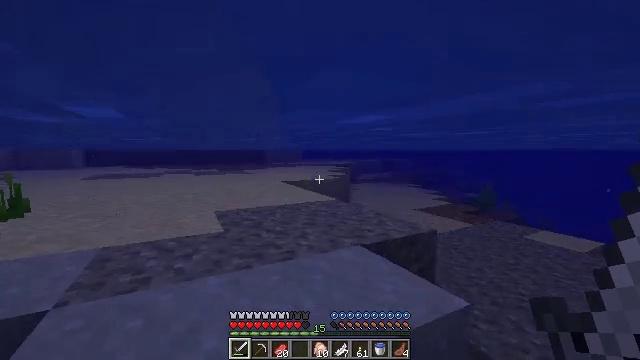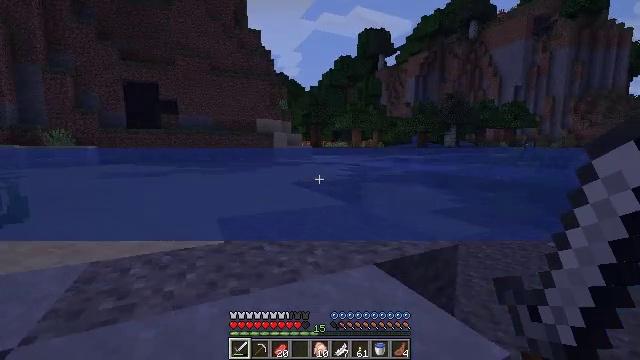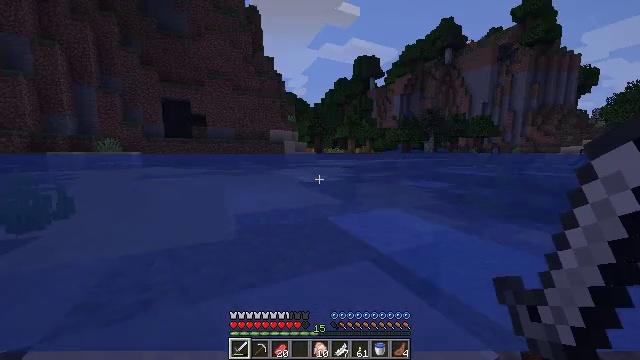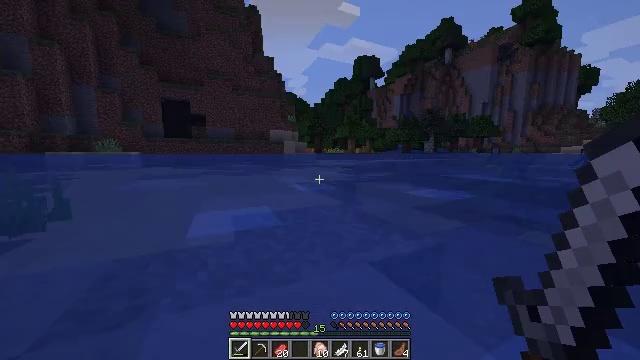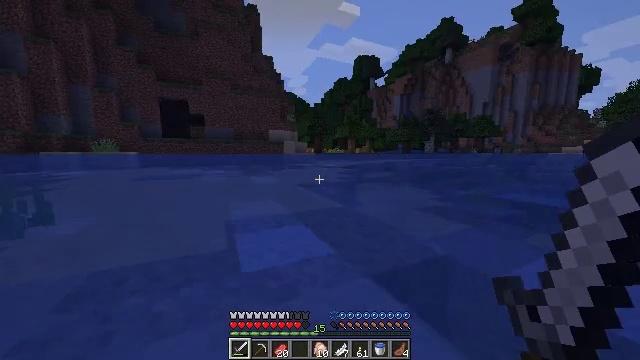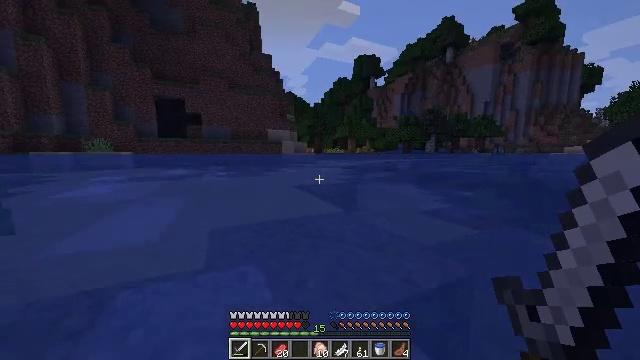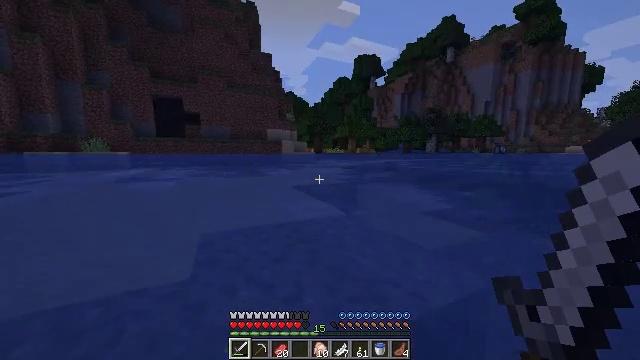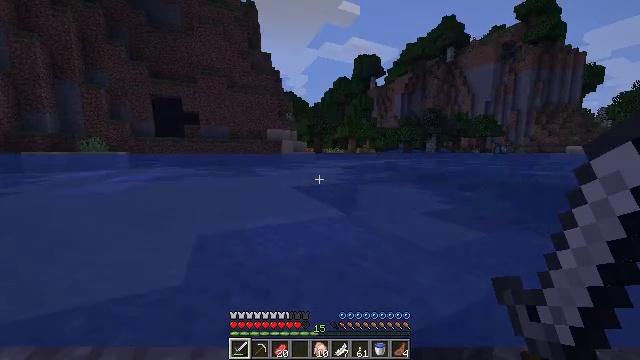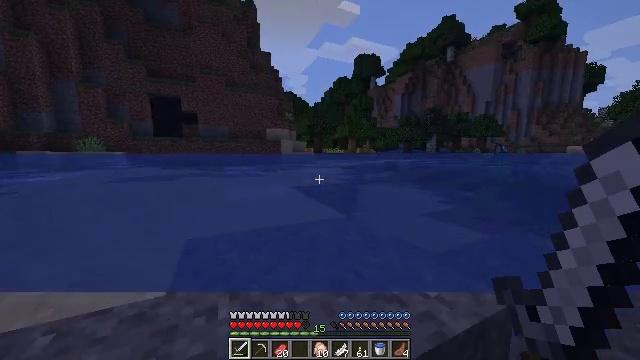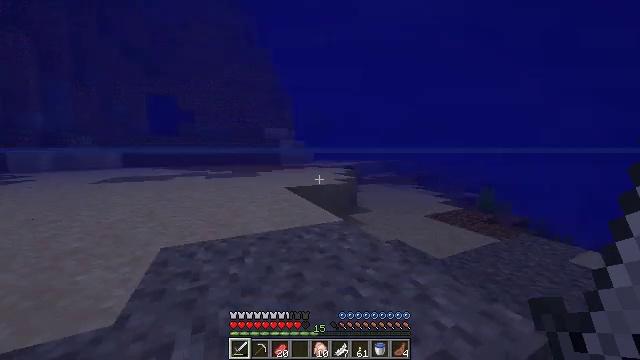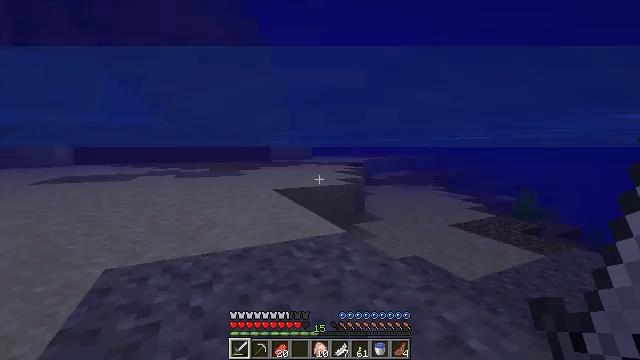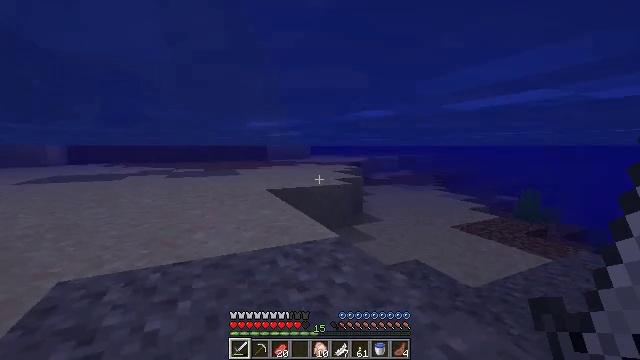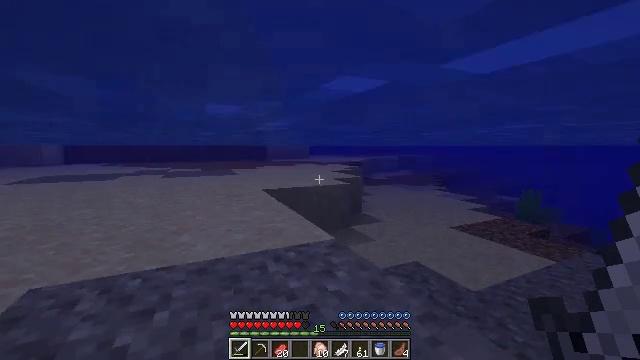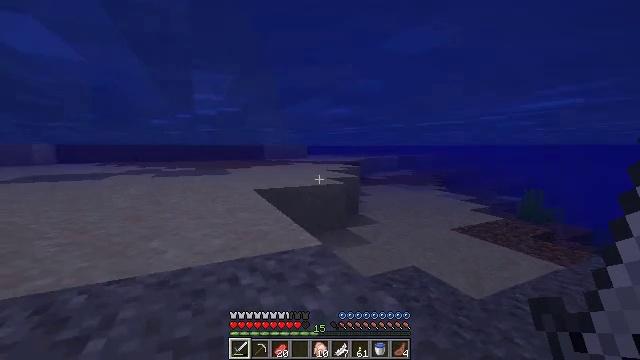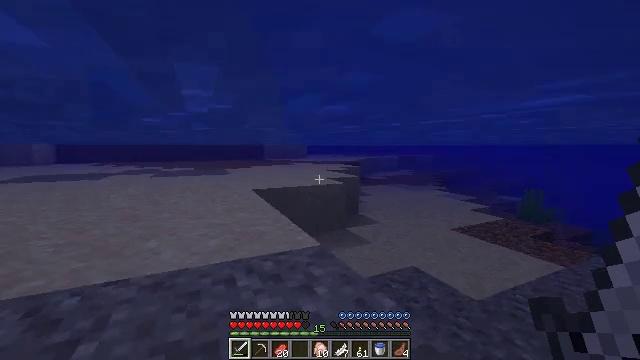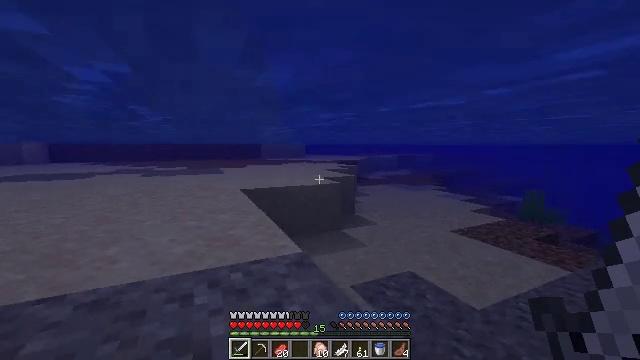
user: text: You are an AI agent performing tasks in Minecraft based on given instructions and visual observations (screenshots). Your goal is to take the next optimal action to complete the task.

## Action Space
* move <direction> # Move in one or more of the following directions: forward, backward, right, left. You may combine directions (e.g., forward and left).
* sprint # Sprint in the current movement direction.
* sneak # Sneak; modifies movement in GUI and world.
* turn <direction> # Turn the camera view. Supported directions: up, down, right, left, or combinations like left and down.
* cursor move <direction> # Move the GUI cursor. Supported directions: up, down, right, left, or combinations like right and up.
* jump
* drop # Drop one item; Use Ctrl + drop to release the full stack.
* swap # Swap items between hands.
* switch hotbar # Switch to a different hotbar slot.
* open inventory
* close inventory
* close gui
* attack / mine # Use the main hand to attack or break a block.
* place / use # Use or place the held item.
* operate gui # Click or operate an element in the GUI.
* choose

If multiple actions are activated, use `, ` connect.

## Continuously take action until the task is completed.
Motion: motion action
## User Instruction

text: Dig up the grass block for dirt.
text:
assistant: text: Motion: move forward, sprint, turn left
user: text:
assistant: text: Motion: move forward, sprint
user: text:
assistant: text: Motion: move forward, sprint
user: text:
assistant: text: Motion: move forward, sprint
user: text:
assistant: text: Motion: move forward, sprint
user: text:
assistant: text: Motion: move forward, sprint
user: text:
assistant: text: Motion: move forward and move right, sprint
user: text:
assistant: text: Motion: move forward and move right, sprint
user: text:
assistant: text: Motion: move forward and move right, sprint
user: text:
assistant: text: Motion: move forward and move right, sprint
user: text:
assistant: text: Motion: move forward and move right, sprint
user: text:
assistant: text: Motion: move forward and move right, sprint
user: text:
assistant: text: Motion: move forward and move right, sprint
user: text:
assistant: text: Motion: move forward and move right, sprint
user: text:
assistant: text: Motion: move forward and move right, sprint
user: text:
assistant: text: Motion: move forward and move right, sprint
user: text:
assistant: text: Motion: move forward and move right, sprint
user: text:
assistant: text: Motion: move forward and move right, sprint
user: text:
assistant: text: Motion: move forward and move right, sprint
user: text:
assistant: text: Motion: move forward and move right, sprint
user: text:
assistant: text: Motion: move forward and move right, sprint
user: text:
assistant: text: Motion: move forward, sprint
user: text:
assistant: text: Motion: move forward, sprint
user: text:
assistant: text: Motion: move forward, sprint
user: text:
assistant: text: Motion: move forward, sprint
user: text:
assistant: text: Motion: move forward, sprint
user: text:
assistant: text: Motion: move forward, sprint
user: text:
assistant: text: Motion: move forward, sprint
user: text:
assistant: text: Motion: move forward, sprint, turn right
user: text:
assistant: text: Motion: move forward, sprint, turn right